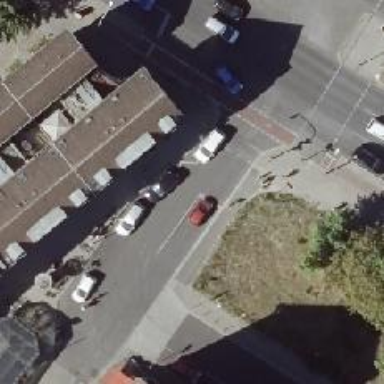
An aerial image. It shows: Road with traffic signals.